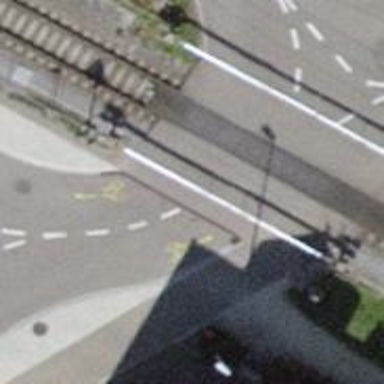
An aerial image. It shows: Level crossing on the railway with lights and double half barrier.